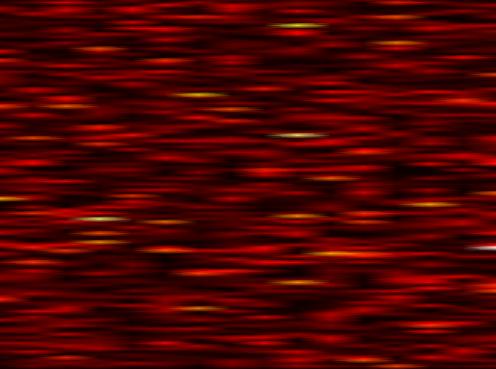
Label: OFDM